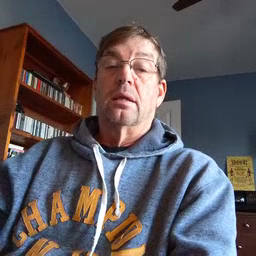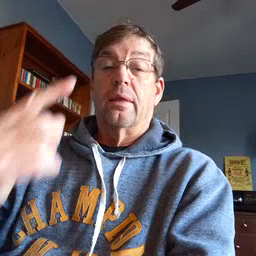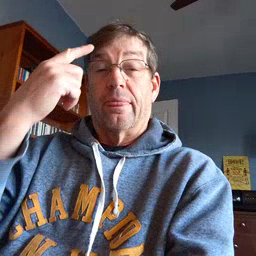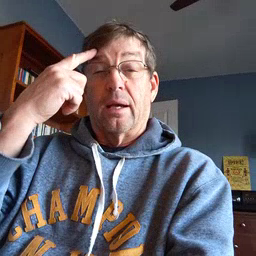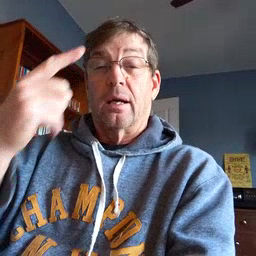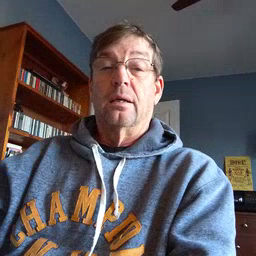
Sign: think